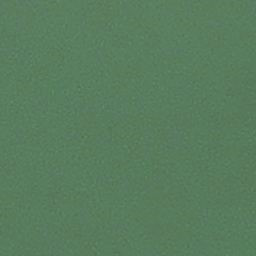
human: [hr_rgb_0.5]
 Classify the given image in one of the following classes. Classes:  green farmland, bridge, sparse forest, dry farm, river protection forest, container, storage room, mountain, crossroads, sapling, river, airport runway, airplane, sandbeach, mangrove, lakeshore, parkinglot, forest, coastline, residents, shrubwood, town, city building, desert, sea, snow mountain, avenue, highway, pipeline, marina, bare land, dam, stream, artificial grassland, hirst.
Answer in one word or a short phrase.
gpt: sea